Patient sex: M
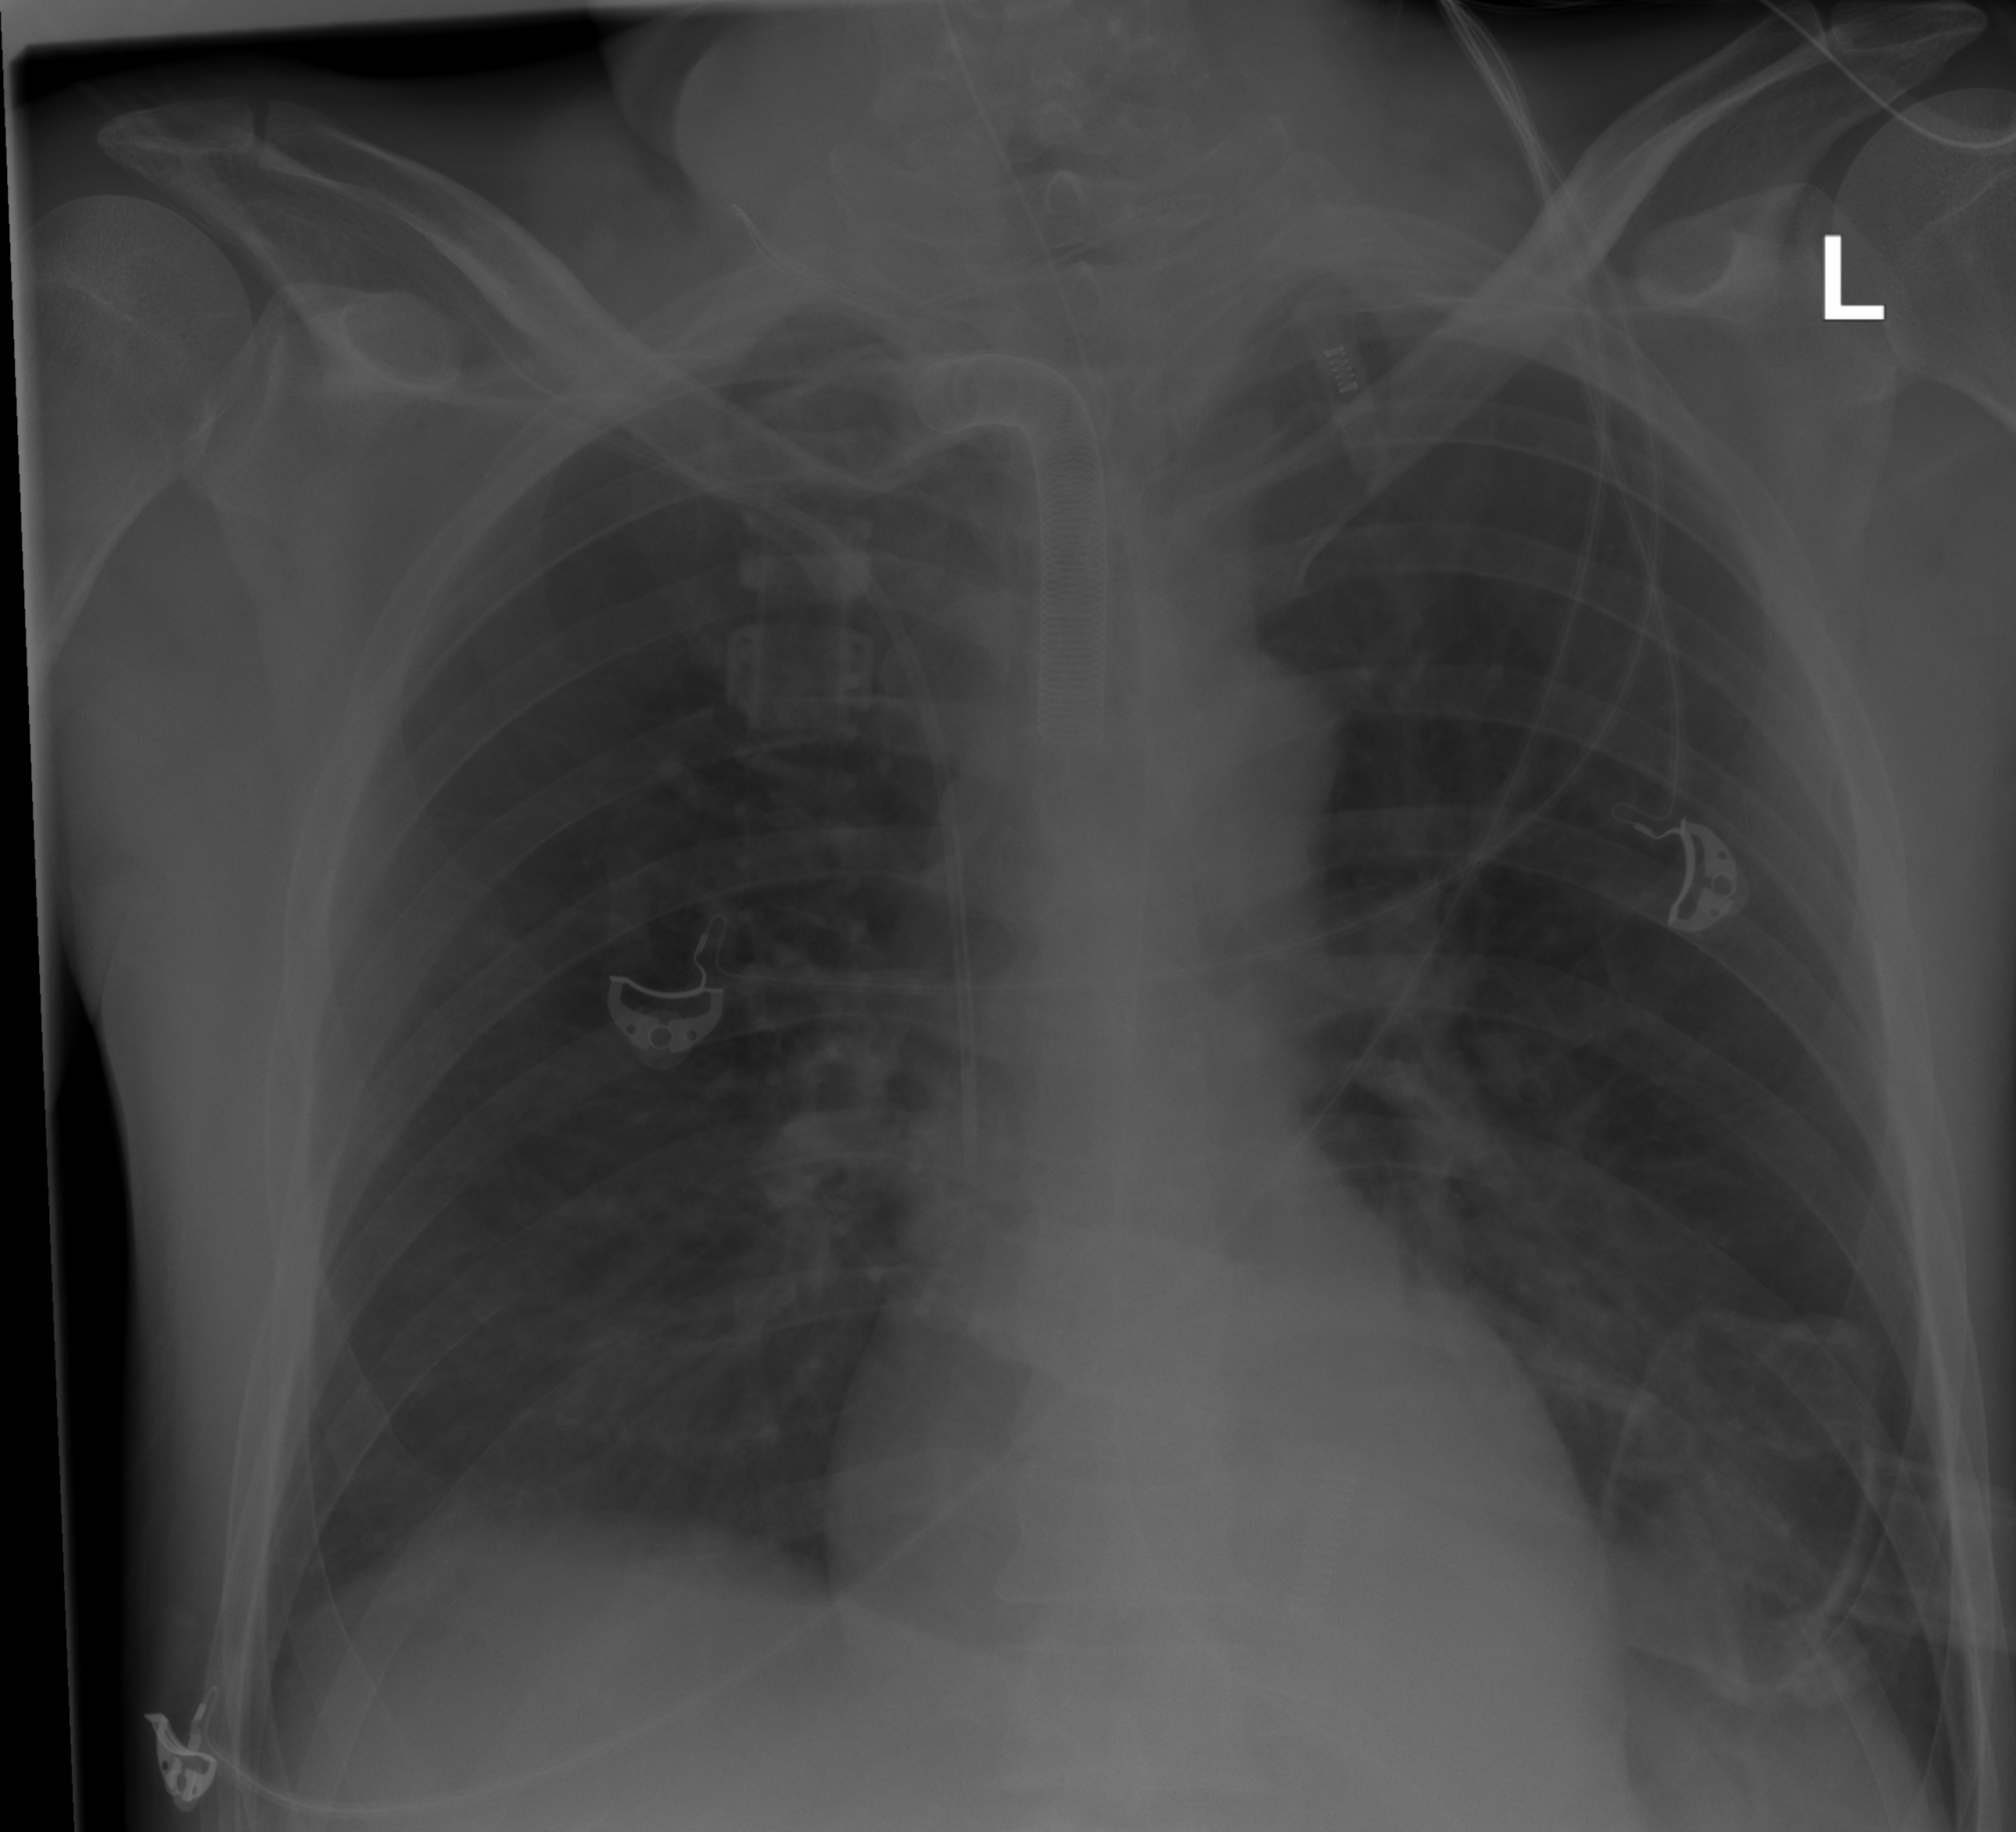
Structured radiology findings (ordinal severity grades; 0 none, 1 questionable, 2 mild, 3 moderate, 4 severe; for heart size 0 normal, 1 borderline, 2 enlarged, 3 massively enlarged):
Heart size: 0
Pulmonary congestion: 0
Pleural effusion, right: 0
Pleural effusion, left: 0
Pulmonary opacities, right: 0
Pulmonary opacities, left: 1
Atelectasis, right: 0
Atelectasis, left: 2